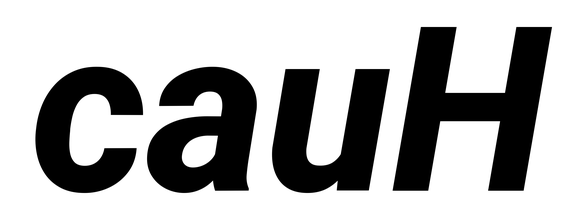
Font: Roboto-Italic_ExtraBold_Italic